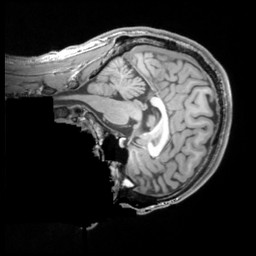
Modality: T1w
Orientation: sagittal
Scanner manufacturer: siemens
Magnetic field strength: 3 T
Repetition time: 2.53 s
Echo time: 0.00326 s